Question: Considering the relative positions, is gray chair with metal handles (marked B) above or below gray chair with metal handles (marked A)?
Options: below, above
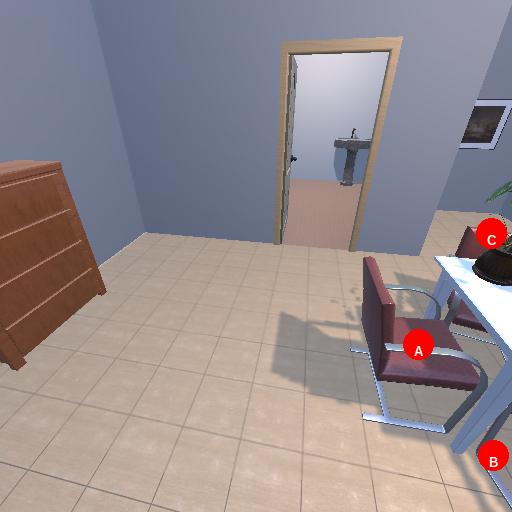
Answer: below